Question: I got a strange situation here where I need help.
I create a fairly simple JFace Table using a 'TableViewer'. When you do nothing more, you can see the following behavior: when a cell's text is too large, a tooltip showing the complete text will appear after a short wait. That's normal behavior and I guess that the native controls draw these tooltips.
Now I added my own custom tooltips, using
'''
ColumnViewerToolTipSupport.enableFor( tableViewer, ToolTip.NO_RECREATE );
'''
And delivering a (different) text using 'getToolTipText()' method of a label provider.
That works - almost. I got one problem: sometimes (not all the times!) first, the native tooltip appears and shortly thereafter my custom tooltip is drawn on top of it, like shown in this screenshot:

I have no idea how to effectively disable the native tooltips each cell wants to draw. It's ugly as hell the way it is...
Any clues for me?
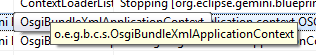
Answer: You can effectively disable the native table tooltip like this:
'''
viewer.getTable().setToolTipText("");
'''
See also...
- <URL>
for reference.